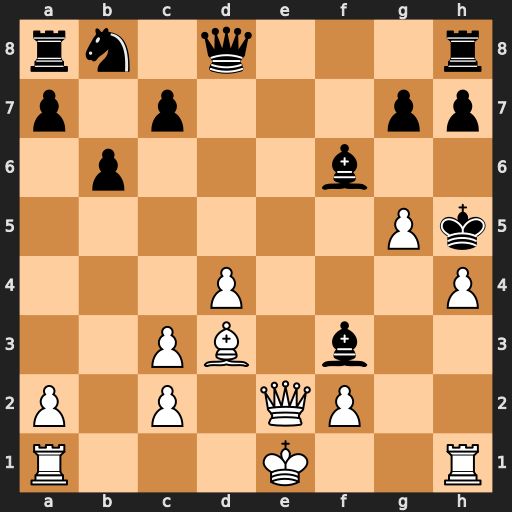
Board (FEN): rn1q3r/p1p3pp/1p3b2/6Pk/3P3P/2PB1b2/P1P1QP2/R3K2R
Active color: w
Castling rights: KQ
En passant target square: -
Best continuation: Qxf3#